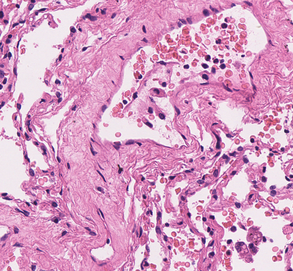
Tumor epithelial tissue: no
Tumor-associated stroma tissue: no
Normal tissue: yes